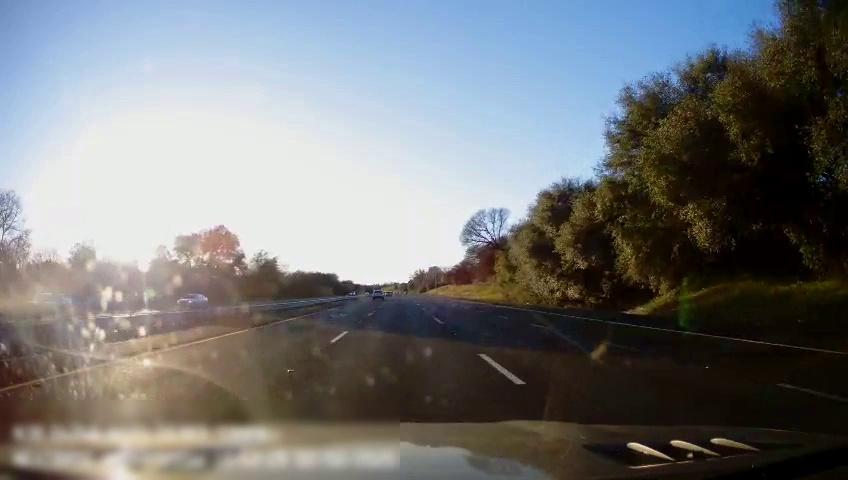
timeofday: Day
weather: Cloudy
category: Drivable Space
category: Vehicles | Car
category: Vehicles | Car
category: Vehicles | SUV
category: Lanes | Alternate Lane
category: Lanes | Current Lane
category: Lanes | Current Lane
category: Lanes | Alternate Lane
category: Lanes | Alternate Lane